Field crop: tomato
Growth stage: 2
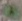
Species: solanum